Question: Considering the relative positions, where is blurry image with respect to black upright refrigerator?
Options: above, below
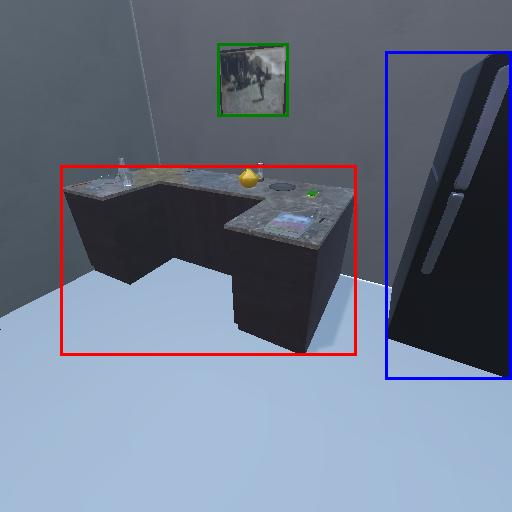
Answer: above